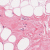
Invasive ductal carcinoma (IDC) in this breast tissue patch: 0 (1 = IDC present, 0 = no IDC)